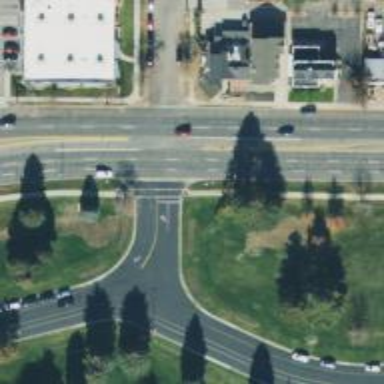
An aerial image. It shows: Asphalt footway with uncontrolled crossing. The crossing has lines markings.